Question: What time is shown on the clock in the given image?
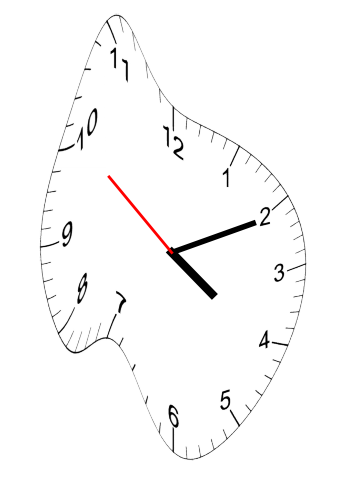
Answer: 04:10:51